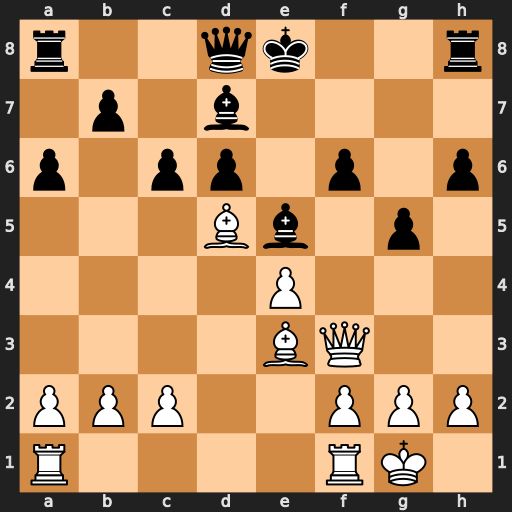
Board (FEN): r2qk2r/1p1b4/p1pp1p1p/3Bb1p1/4P3/4BQ2/PPP2PPP/R4RK1
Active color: w
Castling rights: kq
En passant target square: -
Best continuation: Qh5+ Ke7 Qf7#